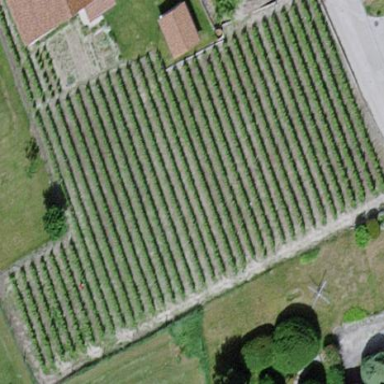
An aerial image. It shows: Beautiful vineyard in the countryside.